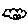
Label: cloud